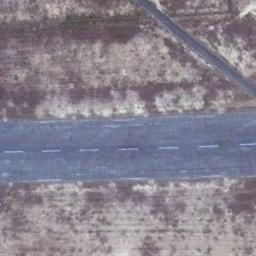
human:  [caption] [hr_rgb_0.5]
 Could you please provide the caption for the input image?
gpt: Next to the runway is brown bare ground with white short and thick markings on the runway .

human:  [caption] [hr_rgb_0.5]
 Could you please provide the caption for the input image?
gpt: The runway goes through the clearing and some center line markings are on the runway .

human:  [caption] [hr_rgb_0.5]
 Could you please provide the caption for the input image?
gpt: The runway is surrounded by grass .

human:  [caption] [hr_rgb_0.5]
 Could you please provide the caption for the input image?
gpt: The runway is on the bare land .

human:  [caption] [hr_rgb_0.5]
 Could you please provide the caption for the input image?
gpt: There are brown bare land beside the runway .